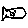
Label: fish